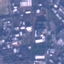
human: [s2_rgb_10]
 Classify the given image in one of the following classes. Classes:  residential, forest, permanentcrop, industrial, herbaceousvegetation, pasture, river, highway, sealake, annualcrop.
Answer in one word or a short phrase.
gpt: Industrial